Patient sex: M
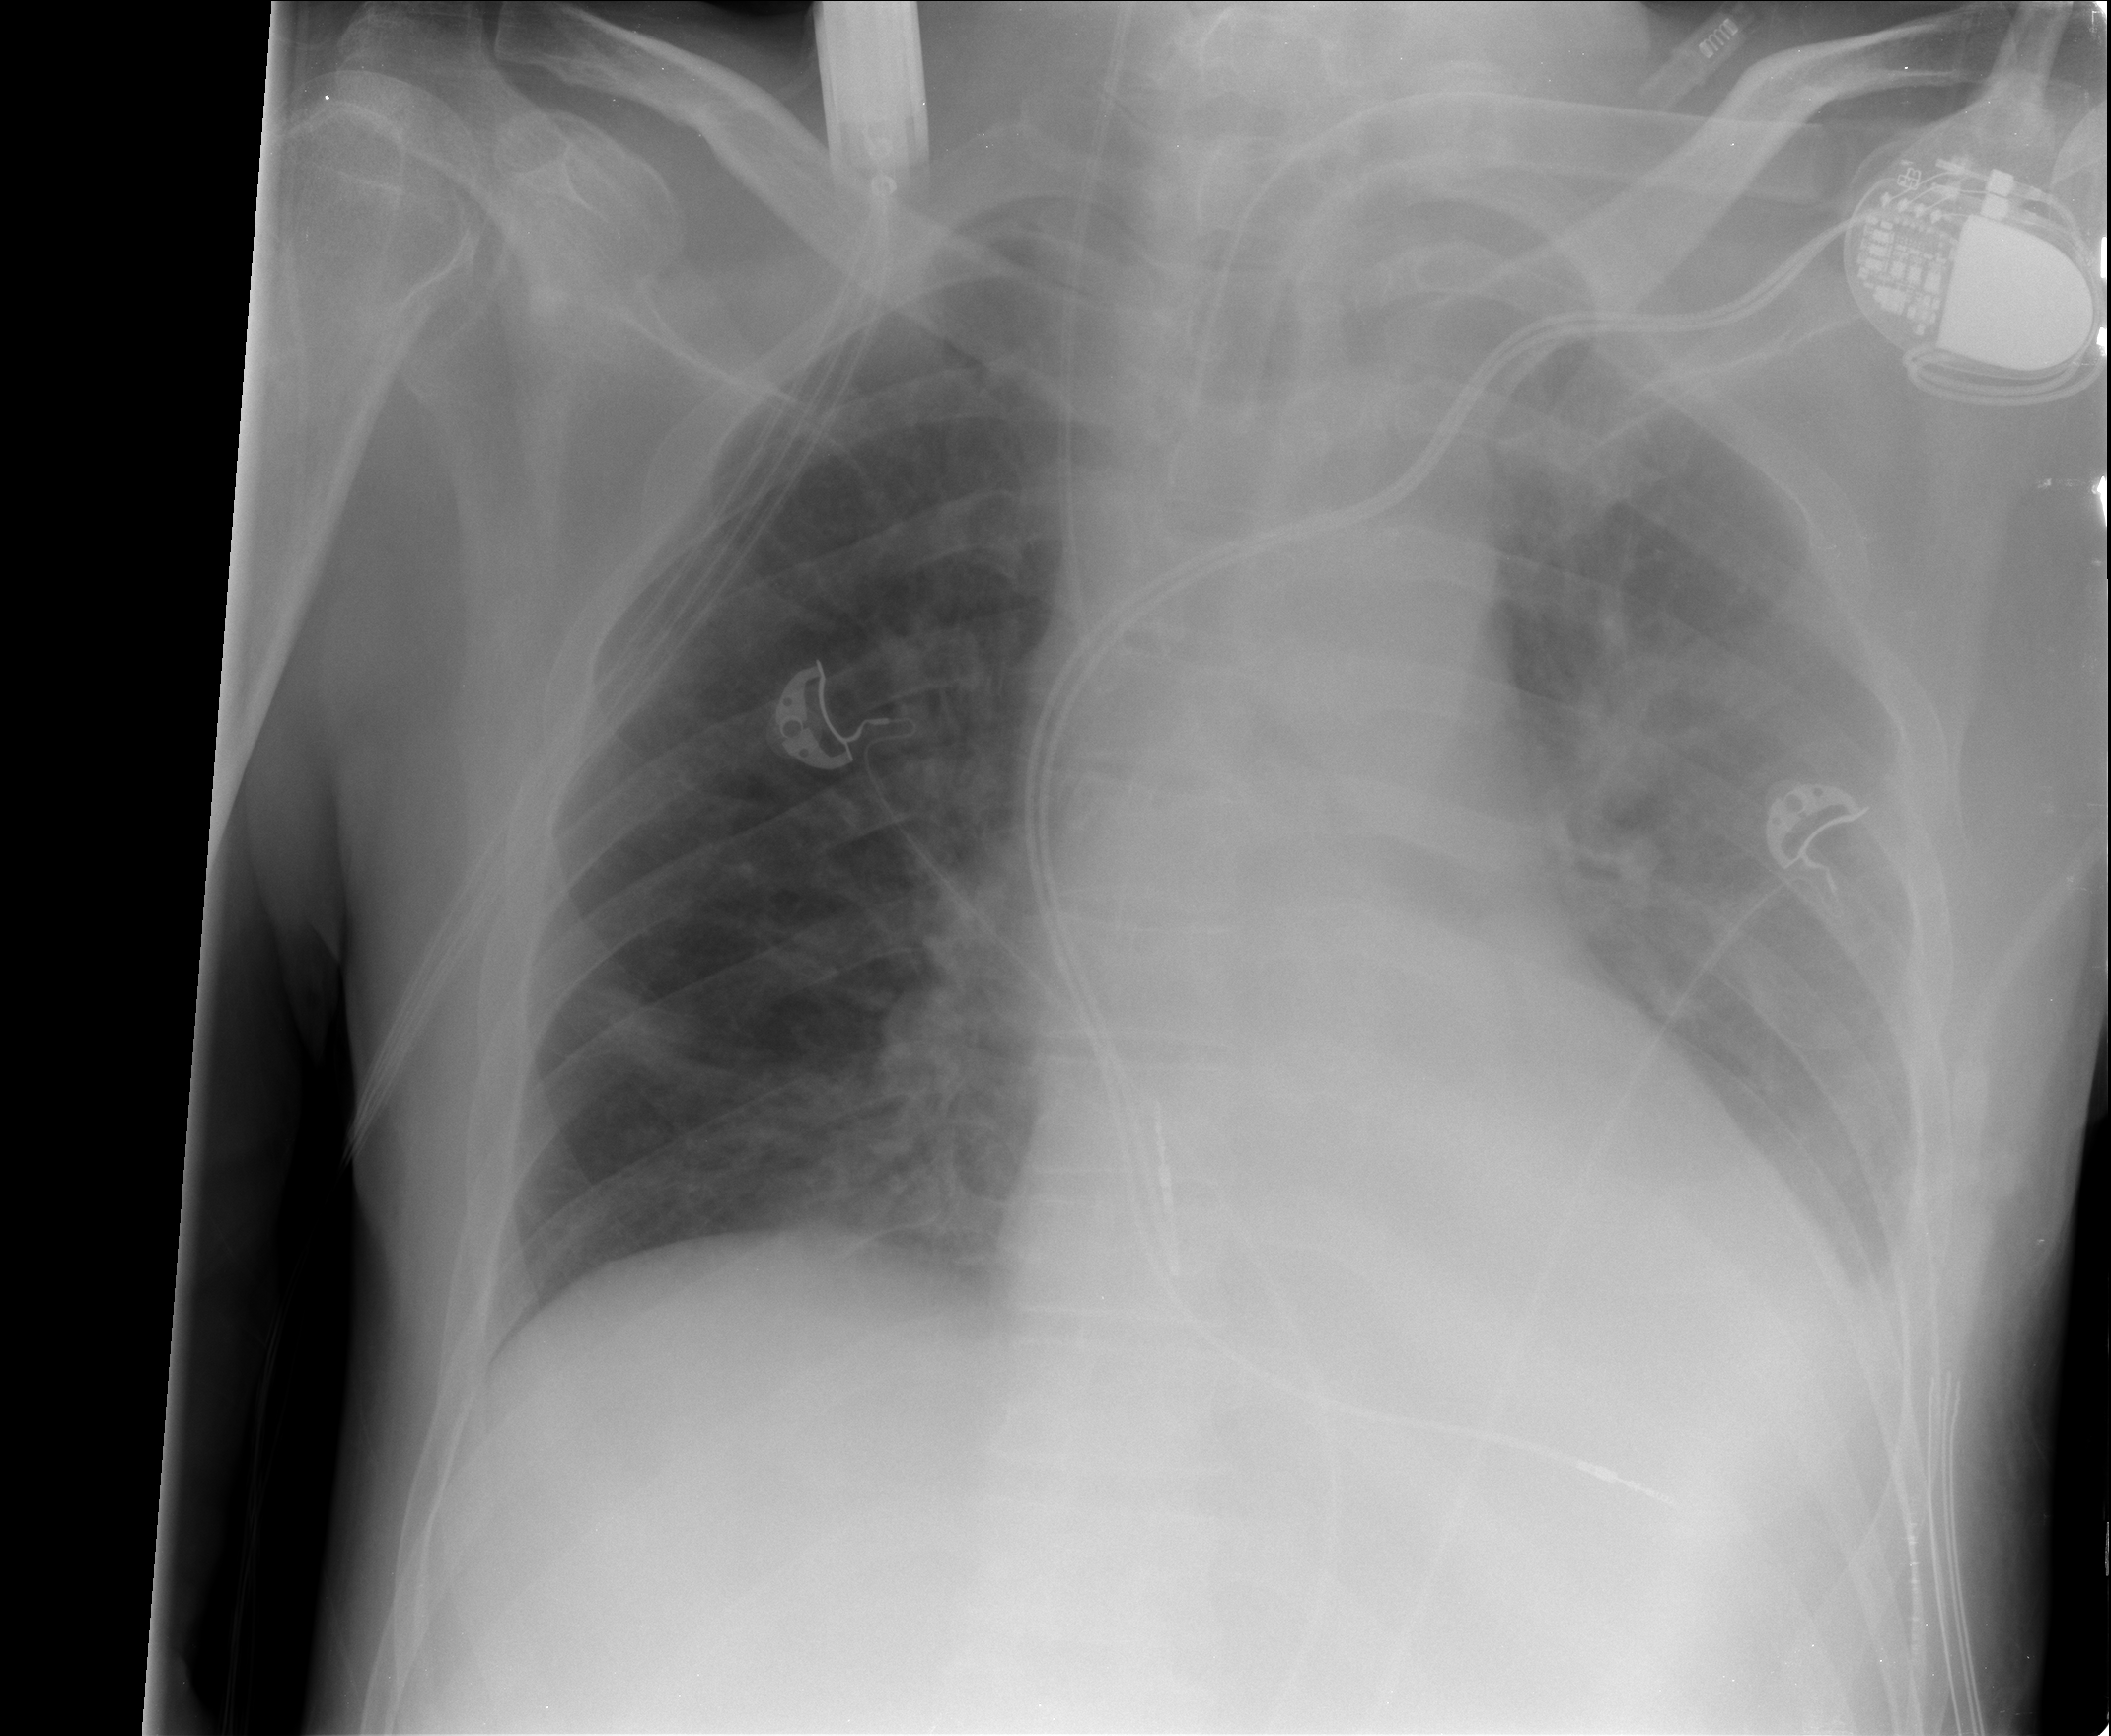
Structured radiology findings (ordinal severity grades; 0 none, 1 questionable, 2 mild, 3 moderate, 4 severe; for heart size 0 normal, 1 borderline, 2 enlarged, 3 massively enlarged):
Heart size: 0
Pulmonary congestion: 0
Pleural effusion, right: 0
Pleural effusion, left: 2
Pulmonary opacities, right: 0
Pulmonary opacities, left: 0
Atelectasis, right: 0
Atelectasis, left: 2